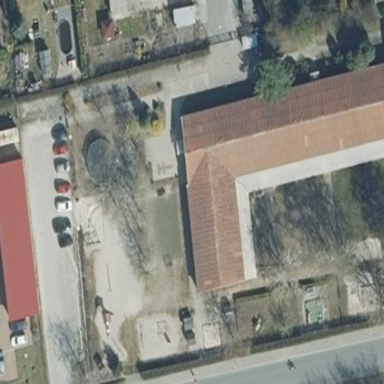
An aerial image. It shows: Kindergarten building.